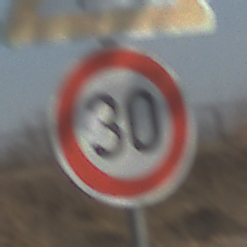
Verkehrszeichen: Geschwindigkeit30
Zusatzzeichen oben: SeitenwindVonLinks
Umgebung: Outdoor, Suburban
Tageszeit: MorningAfternoon
Wetter: PartlyCloudy
Licht: Natural
Jahreszeit: NotSpecified
Kontrast: HighContrast